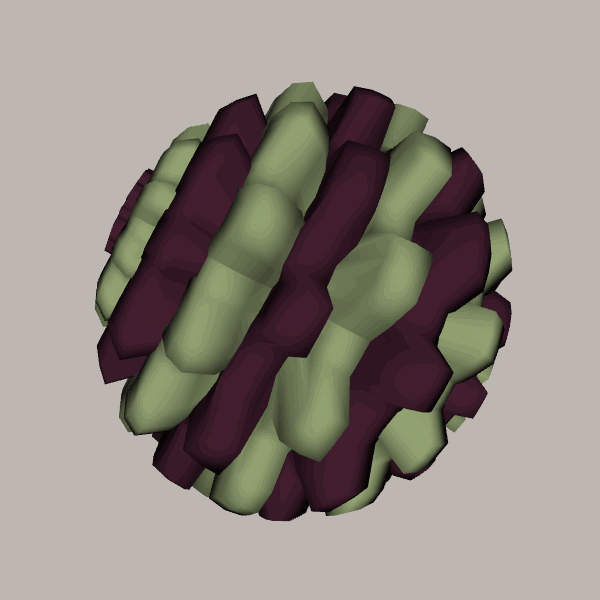
Background: light